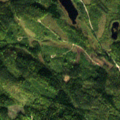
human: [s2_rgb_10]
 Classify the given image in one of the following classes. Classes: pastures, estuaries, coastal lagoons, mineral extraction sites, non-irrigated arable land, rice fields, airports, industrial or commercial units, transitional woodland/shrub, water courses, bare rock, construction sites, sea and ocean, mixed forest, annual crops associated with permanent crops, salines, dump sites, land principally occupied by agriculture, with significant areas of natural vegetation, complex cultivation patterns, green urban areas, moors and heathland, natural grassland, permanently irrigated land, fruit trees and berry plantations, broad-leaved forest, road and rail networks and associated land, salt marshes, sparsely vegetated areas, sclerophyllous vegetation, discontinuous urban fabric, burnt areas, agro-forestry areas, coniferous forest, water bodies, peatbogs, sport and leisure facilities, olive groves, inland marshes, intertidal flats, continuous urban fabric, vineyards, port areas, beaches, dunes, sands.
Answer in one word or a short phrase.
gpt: broad-leaved forest, mixed forest, transitional woodland/shrub